Question: I'm having a problem performing a basic action in xcode. I want to add a button to a TableViewCell using the storyboard. I'm able to add it: drag and drop from the palette. But it is supposed to be shown when I run the app right? isn't it? I see the TableView, I see a label I've putted in the cell but I don't see the button. That's very annoying.
This is how it looks in the storyboard:

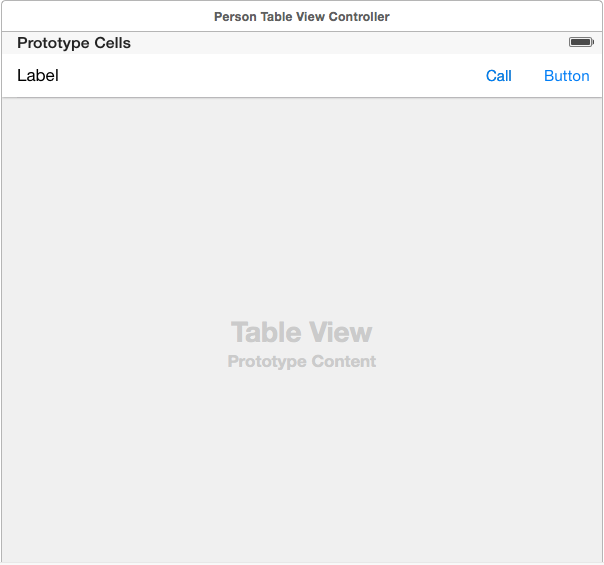
Answer: This ViewController's size probably does not match the simulator's or your device's size. That is why the button does not appear.
Make sure to either add constraints when using AutoLayout or setting the button's position in code.
Hope that helps :)